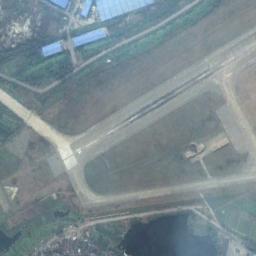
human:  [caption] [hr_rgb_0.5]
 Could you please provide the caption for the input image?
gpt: The runway goes through the clearing and some makeshift houses are next to the runway .

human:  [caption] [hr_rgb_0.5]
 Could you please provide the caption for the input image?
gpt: The runway is surrounded by grass .

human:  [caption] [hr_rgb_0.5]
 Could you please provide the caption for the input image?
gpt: The runway is on the grass next to some houses and trees .

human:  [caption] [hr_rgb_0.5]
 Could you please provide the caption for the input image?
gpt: There are green lawns next to several connected runways, And there are many buildings and aircraft in the open space next to the runways .

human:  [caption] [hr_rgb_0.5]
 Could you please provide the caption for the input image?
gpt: There are some green meadows and buildings beside the runway .